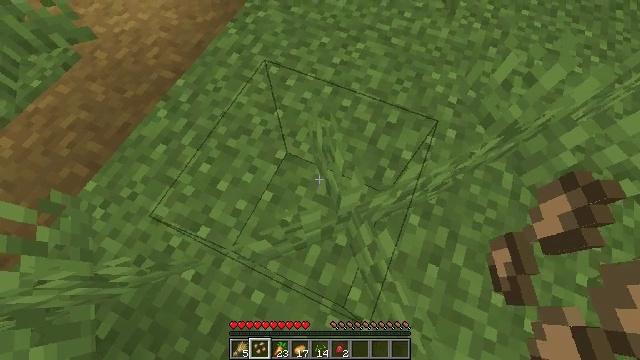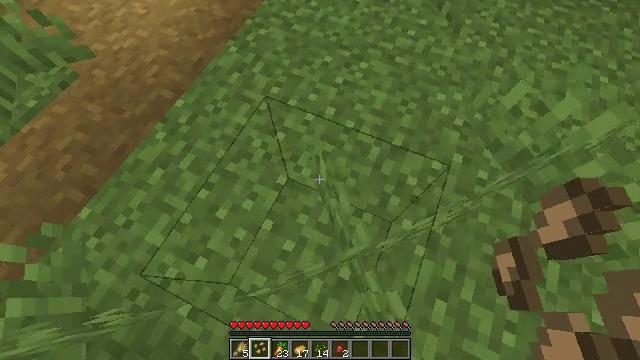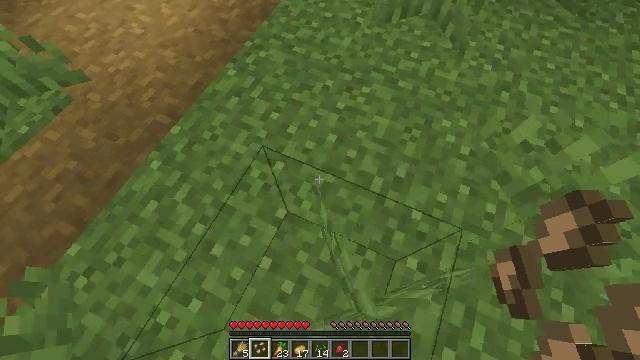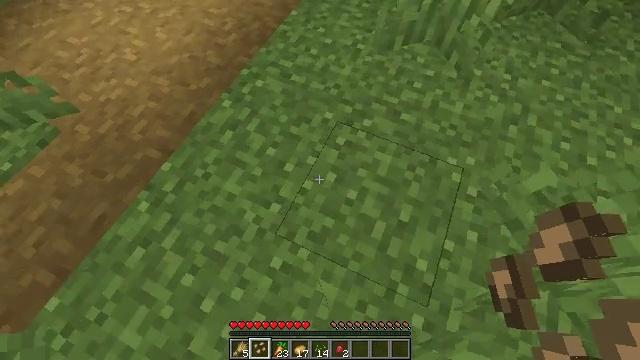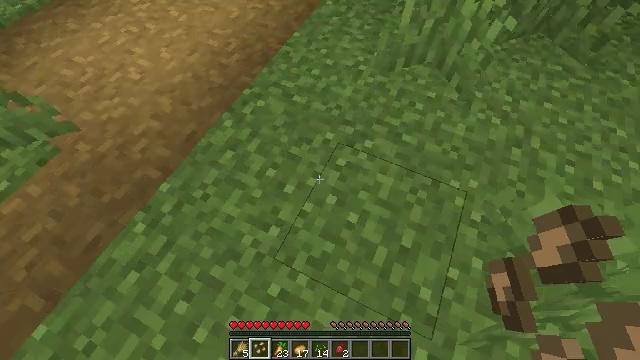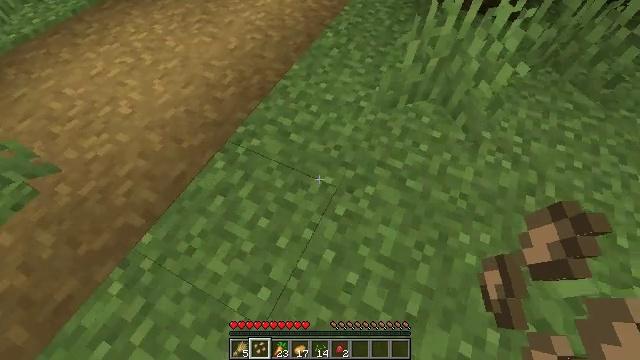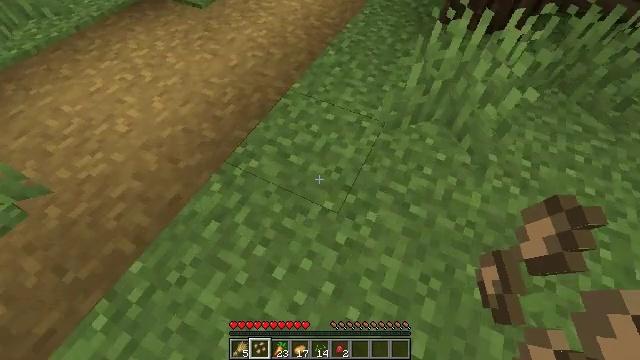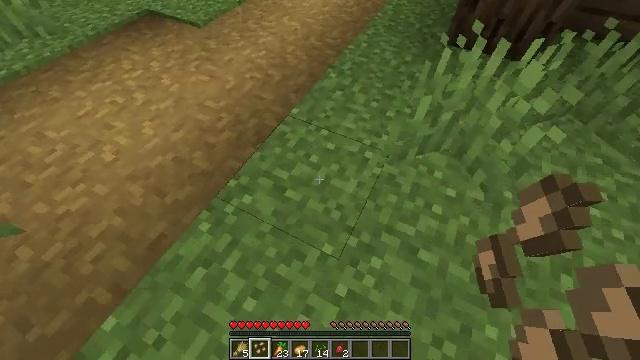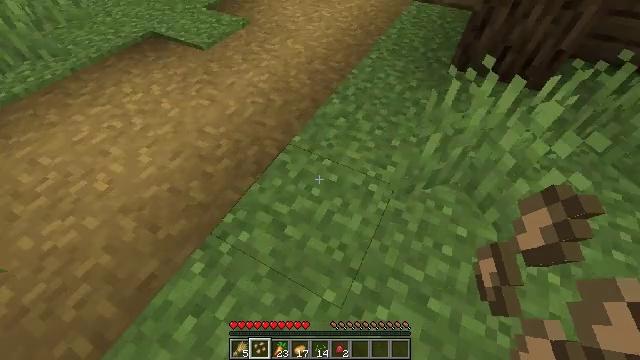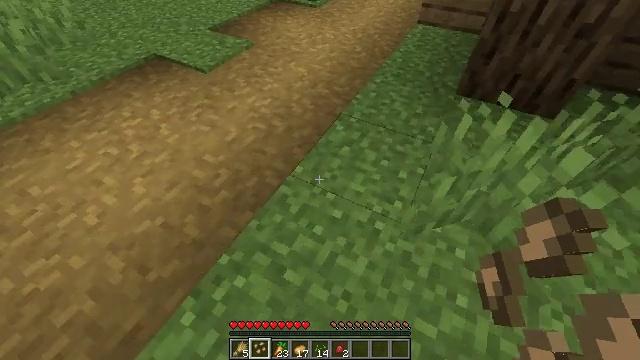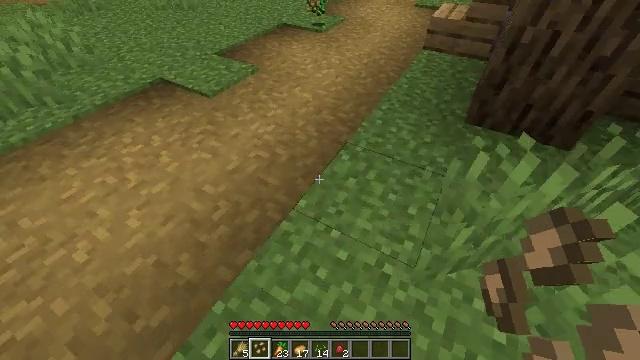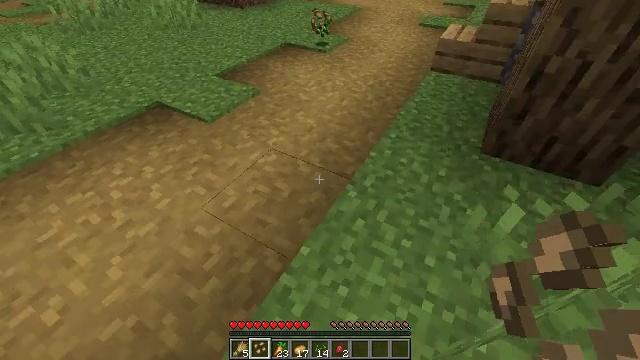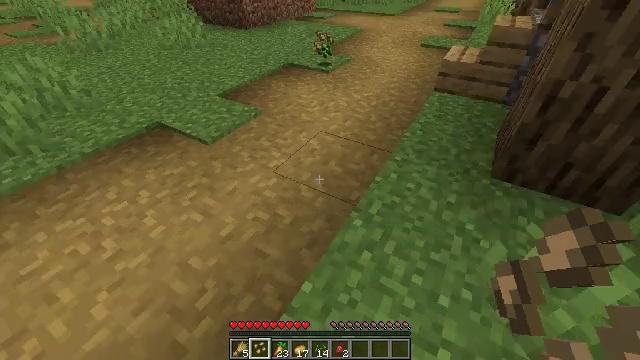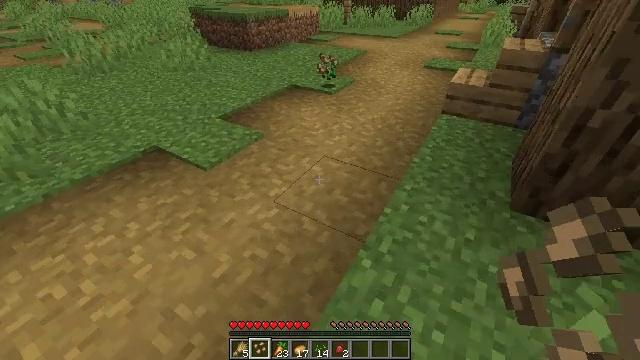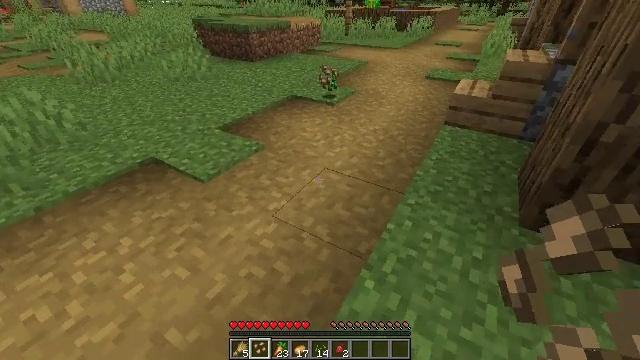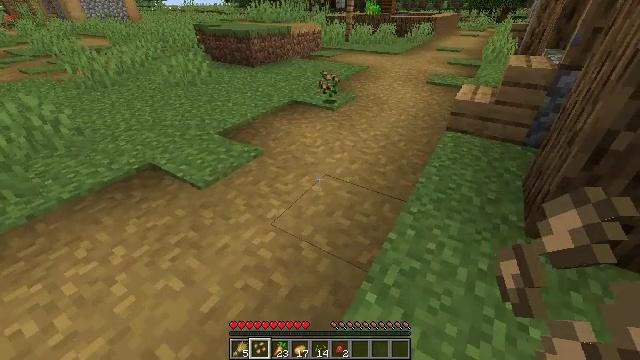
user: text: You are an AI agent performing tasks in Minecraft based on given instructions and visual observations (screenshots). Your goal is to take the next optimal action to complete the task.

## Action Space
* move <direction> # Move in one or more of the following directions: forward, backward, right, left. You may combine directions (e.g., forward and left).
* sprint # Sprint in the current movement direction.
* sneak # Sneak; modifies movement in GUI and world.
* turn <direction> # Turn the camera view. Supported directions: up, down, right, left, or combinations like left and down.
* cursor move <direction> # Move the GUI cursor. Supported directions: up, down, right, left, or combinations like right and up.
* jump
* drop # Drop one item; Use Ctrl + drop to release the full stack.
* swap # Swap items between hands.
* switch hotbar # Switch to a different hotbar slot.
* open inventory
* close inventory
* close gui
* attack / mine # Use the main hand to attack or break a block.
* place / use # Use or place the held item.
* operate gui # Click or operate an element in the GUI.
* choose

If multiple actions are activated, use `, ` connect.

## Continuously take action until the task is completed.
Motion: motion action
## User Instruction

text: Drop beetroot seeds.
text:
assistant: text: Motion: move forward
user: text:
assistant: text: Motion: move forward, turn up
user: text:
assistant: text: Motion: move forward, turn up
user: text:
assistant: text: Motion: move forward, turn up
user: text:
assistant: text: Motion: move forward, turn up
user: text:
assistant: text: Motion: move forward, turn up
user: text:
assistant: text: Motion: move forward, turn up
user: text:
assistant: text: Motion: move forward, turn up
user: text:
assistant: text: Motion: move forward, turn up
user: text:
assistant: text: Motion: move forward, turn left and up
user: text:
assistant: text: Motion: move forward, turn up
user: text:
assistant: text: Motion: move forward, turn up
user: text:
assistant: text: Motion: move forward, turn up
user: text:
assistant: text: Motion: turn up
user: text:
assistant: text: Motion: no_op
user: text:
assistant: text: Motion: no_op
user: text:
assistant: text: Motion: no_op
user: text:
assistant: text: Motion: no_op
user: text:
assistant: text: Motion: no_op
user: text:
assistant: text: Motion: no_op
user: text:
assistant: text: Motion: no_op
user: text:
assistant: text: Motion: no_op
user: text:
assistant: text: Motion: no_op
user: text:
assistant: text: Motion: no_op
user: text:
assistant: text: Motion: no_op
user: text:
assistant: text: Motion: move forward
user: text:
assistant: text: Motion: move forward
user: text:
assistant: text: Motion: move forward
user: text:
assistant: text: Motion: move forward
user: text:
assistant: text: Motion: move forward